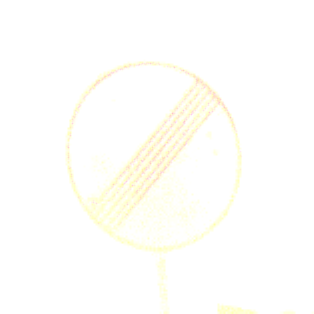
Verkehrszeichen: EndeSaemtlicherBegrenzungen
Umgebung: Outdoor, Nature
Tageszeit: Night
Wetter: Clear
Licht: Natural
Jahreszeit: NotSpecified
Kontrast: LowContrast